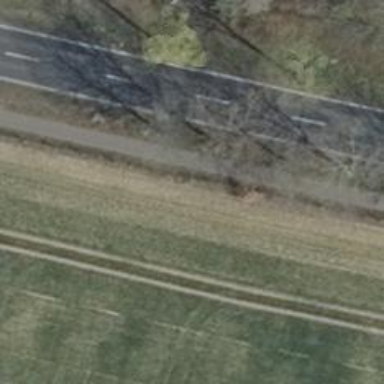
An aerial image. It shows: Tree-lined avenue.